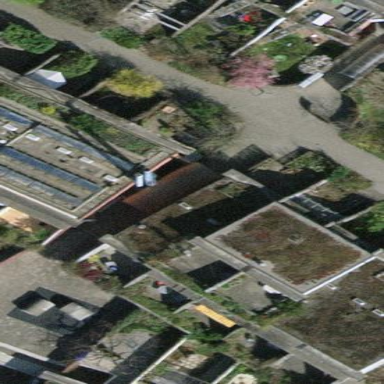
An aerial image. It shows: Terrace building.